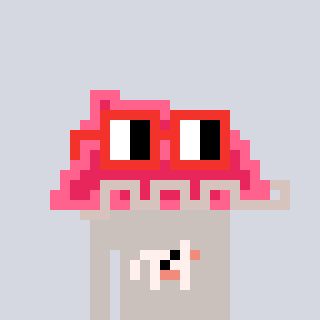
a pixel art character with square red glasses, a retainer-shaped head and a foggrey-colored body on a cool background